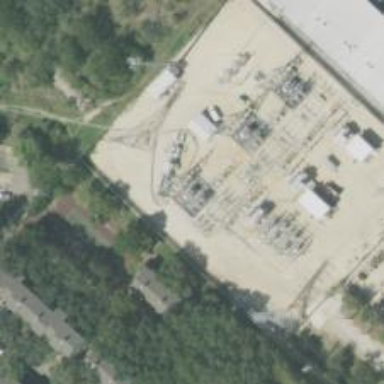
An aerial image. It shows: Switch used for power control.